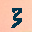
Label: 3